Question: Complete R noob, need help plotting a raster with a good scale.
'''
rast <- raster("accessibility.tif")
pal <- colorRampPalette(c("green","red"))
plot(rast,
col = pal(10),
zlim = c(0,180))
'''
This is what the output is:

See, all the values after 180 are simply not plot.
It's like they're cut out of the scale.
This wont do as there are a good minority of values after 180 that go till 3500.
I don't want the scale to go from 0 - 180,
I need it to go from 0 - 180+
I want all of those points to be plot in Red too.
Thank You for your help
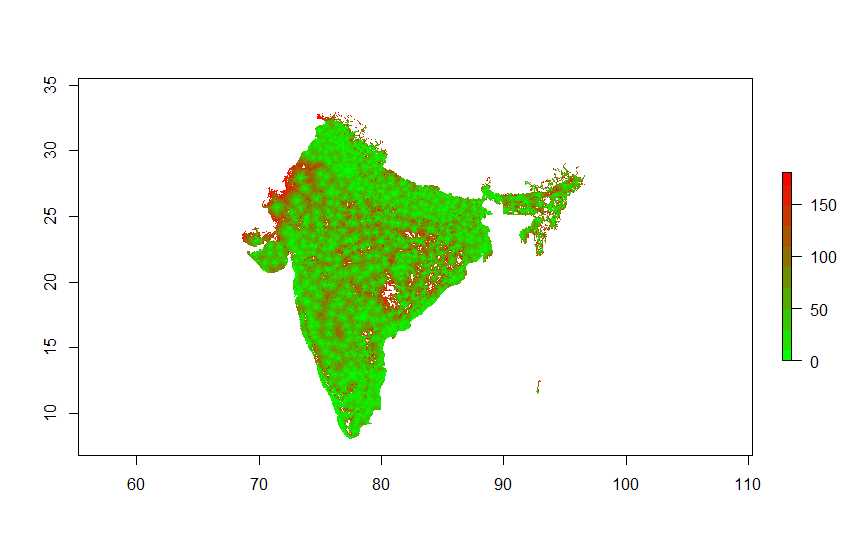
Answer: You can do something like this:
'''
library(raster)
rast <- raster("accessibility.tif")
r <- clamp(rast, 0, 180)
pal <- colorRampPalette(c("green","red"))
plot(r, col = pal(10))
'''